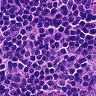
Metastatic tissue present: no